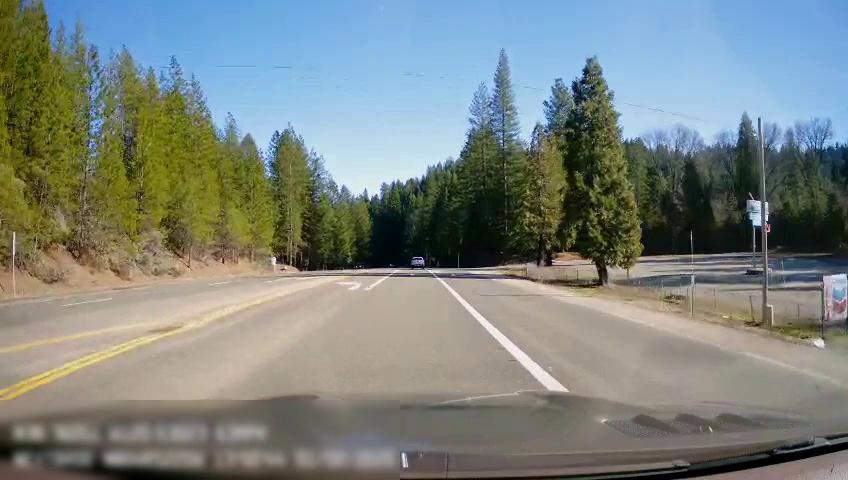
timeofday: Day
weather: Sunny
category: Drivable Space
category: Vehicles | Car
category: Vehicles | Truck
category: Lanes | Alternate Lane
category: Lanes | Current Lane
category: Lanes | Current Lane
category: Lanes | Current Lane
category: Lanes | Opposite Lane
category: Lanes | Current Lane
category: Lanes | Opposite Lane
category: Lanes | Opposite Lane
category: Lanes | Opposite Lane